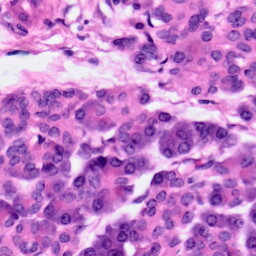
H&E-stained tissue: Pancreatic